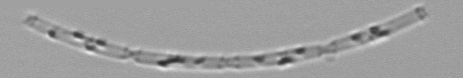
Label: Cerataulina_pelagica